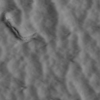
Label: not_dusty